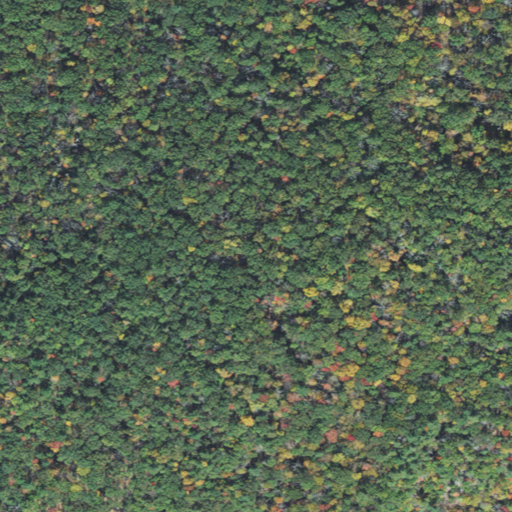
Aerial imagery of mountain in Massachusetts named Rattlesnake Hill containing mixed forest, deciduous forest, and evergreen forest